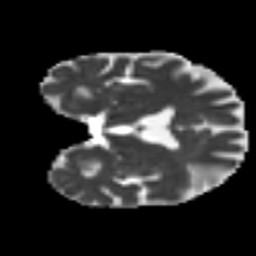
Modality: MD
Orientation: coronal
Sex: male
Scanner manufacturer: ge
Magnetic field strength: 3 T
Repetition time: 7 s
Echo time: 0.08 s